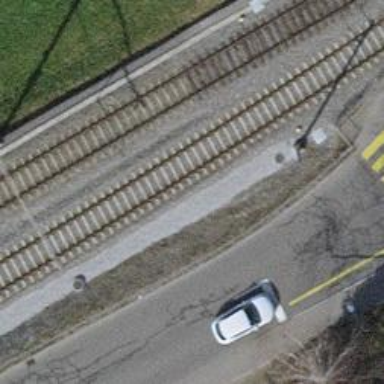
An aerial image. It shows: Single railway track with electrification through contact line.